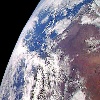
Label: cloud